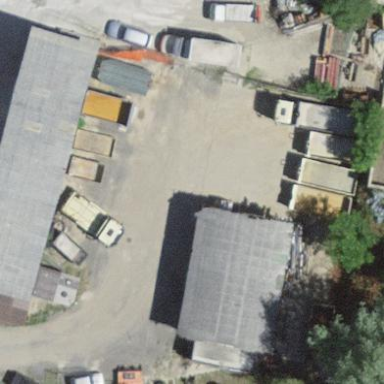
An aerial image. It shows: Industrial building.